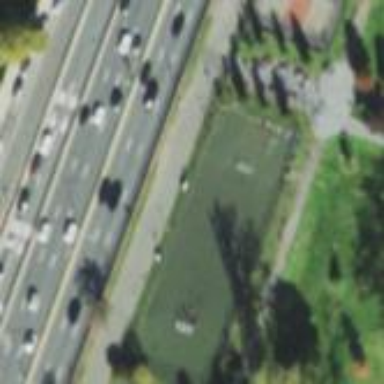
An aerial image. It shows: Soccer field with artificial turf.